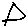
Label: triangle